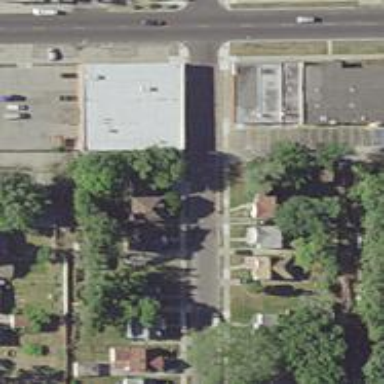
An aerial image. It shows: Alley classified as service road.